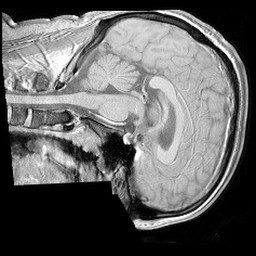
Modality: T1w
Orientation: sagittal
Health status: ill
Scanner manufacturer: philips
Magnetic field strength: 3 T
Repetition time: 0.3787 s
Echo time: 0.002908 s